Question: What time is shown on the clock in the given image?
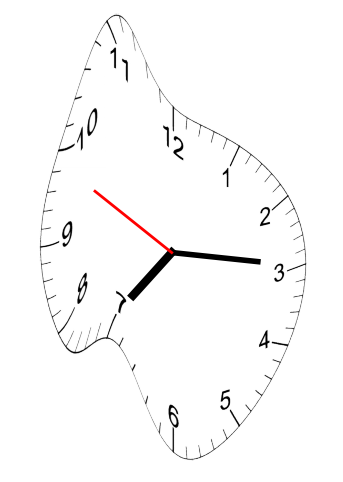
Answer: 07:14:49